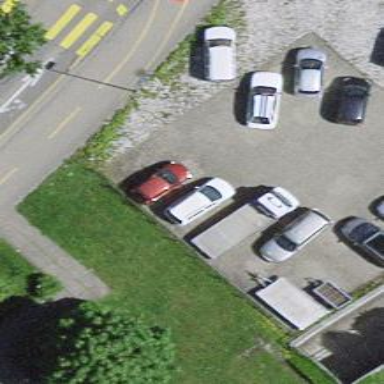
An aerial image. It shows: Road serving as parking aisle.